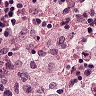
Metastatic tissue present: no